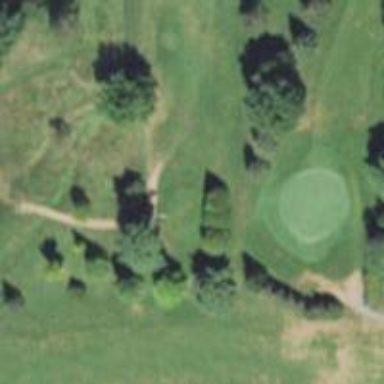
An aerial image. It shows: Path for both roads and golfers.